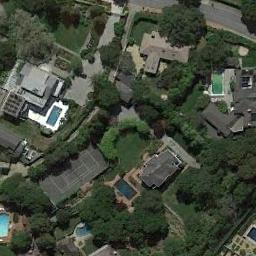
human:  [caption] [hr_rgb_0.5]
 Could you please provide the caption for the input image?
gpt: Many buildings of different shapes are beside the tennis courts .

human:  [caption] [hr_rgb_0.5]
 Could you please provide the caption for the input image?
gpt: The four tennis courts are blue in the middle and red in the surroundings .

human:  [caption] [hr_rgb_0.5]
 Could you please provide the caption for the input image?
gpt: Tennis courts and swimming pools are built in the middle of the residential area, Next to trees .

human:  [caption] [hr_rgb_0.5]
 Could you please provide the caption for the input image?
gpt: The tennis court is on the grass next to some buildings and trees .

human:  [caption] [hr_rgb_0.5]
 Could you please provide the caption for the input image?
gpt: There are many green trees and some buildings around the tennis court .